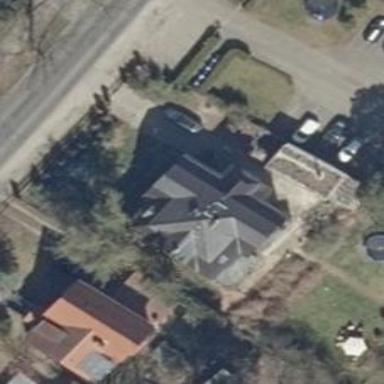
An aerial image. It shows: House with gambrel roof.